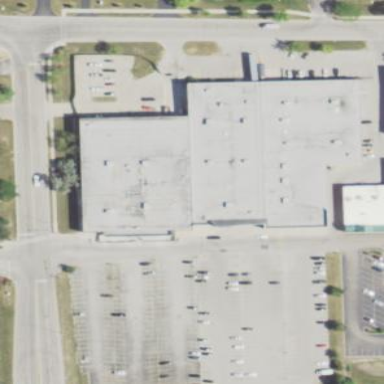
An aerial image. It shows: Retail building.